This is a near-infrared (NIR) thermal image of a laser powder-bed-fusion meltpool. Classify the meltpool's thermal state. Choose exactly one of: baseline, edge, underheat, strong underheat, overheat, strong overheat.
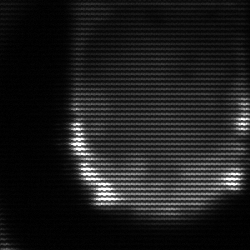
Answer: edge